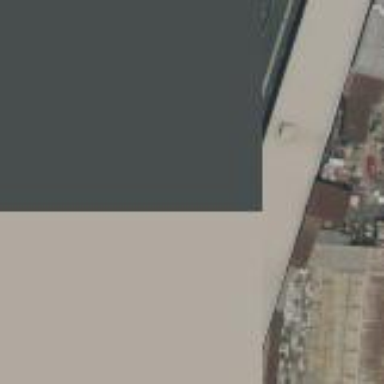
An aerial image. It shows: Warehouse building used for warehousing.